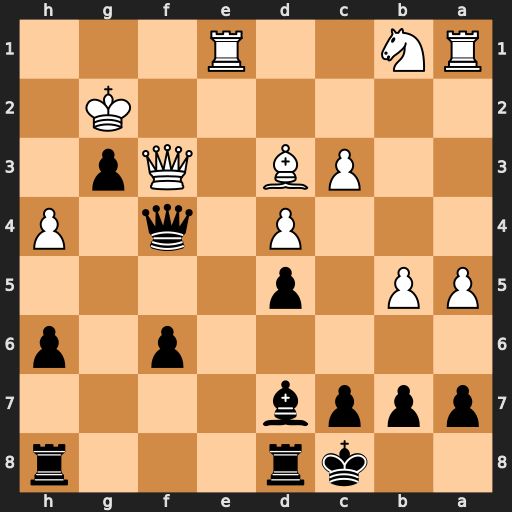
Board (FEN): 2kr3r/pppb4/5p1p/PP1p4/3P1q1P/2PB1Qp1/6K1/RN2R3
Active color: b
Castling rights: -
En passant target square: -
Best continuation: Bh3+ Kxh3 Qxf3